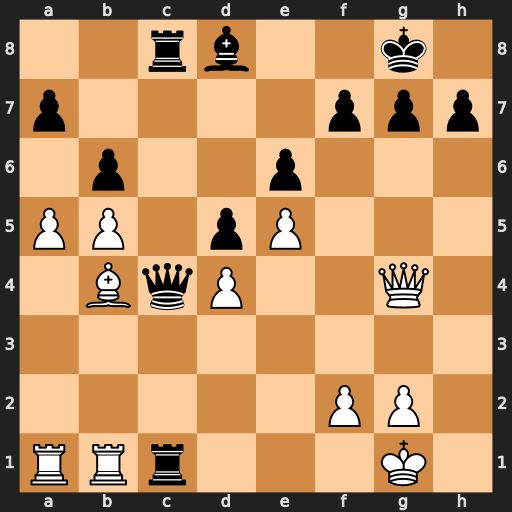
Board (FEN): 2rb2k1/p4ppp/1p2p3/PP1pP3/1BqP2Q1/8/5PP1/RRr3K1
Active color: w
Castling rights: -
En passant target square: -
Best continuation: Rxc1 Qxc1+ Rxc1 Rxc1+ Kh2